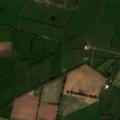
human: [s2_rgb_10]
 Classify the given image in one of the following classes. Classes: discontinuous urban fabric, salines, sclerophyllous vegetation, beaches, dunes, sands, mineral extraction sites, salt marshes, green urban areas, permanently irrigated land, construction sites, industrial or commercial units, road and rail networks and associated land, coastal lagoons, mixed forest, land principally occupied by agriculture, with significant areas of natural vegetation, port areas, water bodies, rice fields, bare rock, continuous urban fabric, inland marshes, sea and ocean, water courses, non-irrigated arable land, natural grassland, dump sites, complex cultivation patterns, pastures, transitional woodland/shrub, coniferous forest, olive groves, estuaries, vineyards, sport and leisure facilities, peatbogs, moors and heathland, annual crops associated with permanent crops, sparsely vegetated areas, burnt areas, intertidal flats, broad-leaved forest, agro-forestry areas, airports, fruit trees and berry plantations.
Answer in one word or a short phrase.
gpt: non-irrigated arable land, pastures